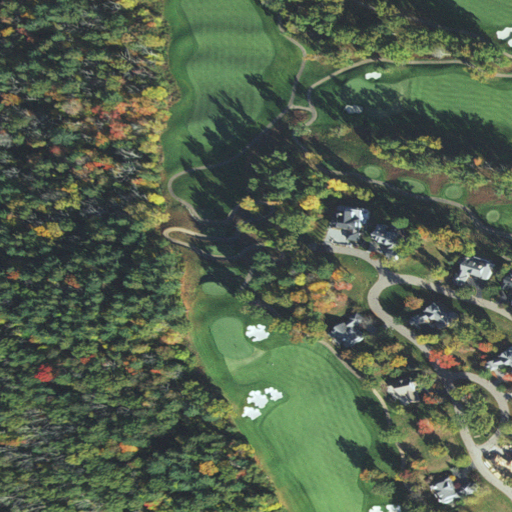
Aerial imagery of mountain in Massachusetts named Turner Hill containing low intensity development, open development, mixed forest, evergreen forest, medium intensity development, and deciduous forest